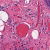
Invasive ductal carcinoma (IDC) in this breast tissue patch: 0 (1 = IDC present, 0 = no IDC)